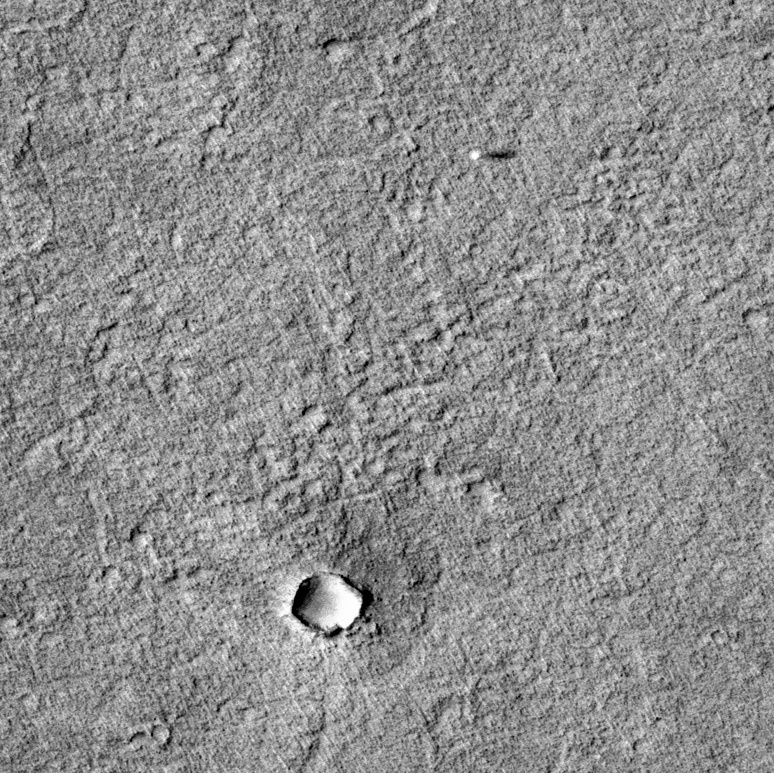
Label: dustdevil